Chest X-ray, PA view. Patient: 72 years old, sex F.
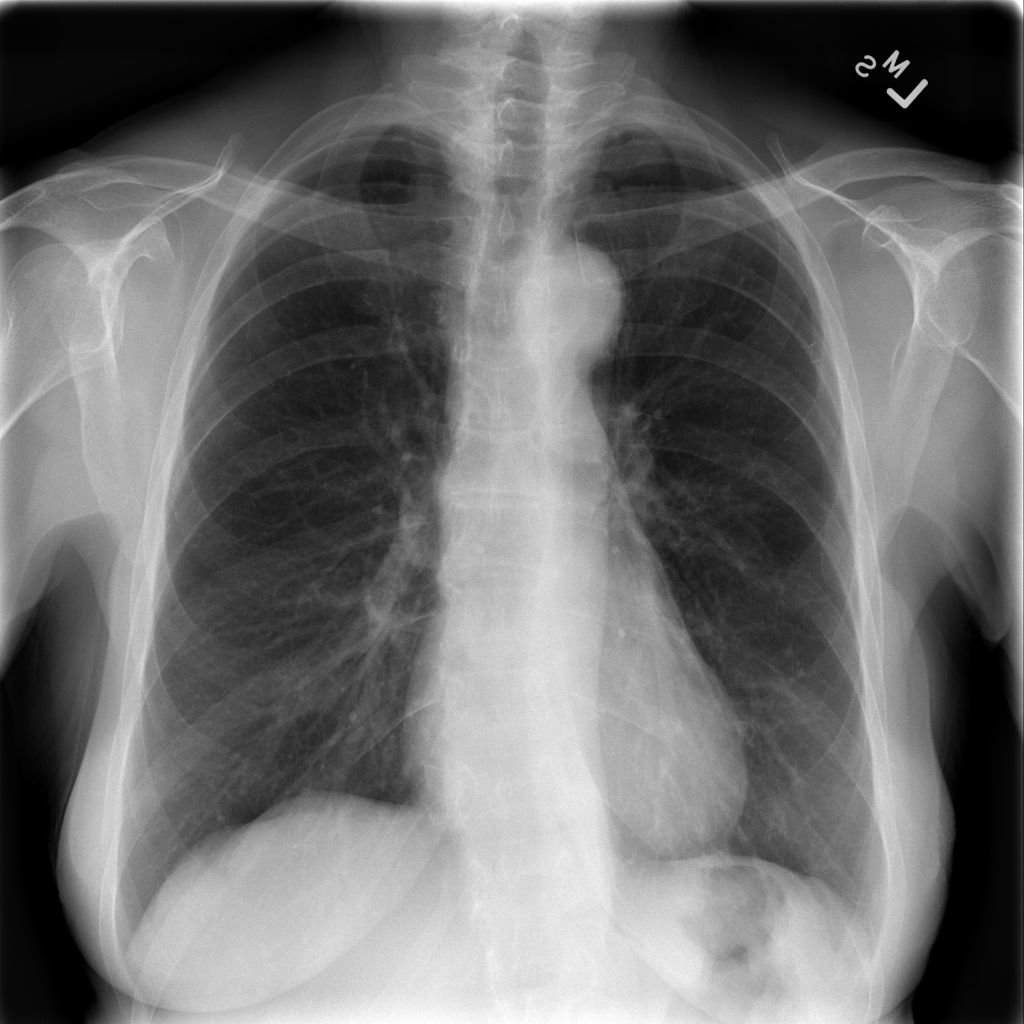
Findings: No Finding